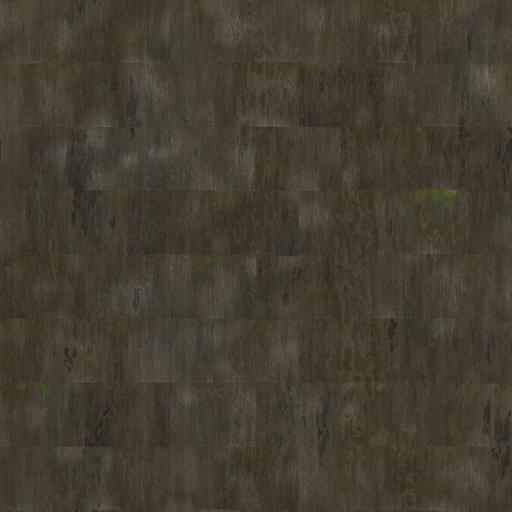
Tags: shingles siding weathered wood wooden